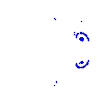
Particle: pion